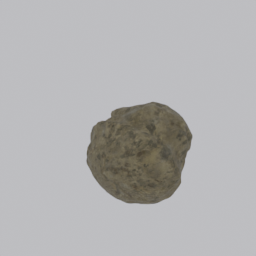
Label: nature